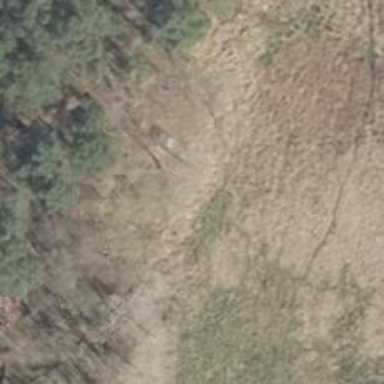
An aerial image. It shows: Shelter that serves as hunting stand.